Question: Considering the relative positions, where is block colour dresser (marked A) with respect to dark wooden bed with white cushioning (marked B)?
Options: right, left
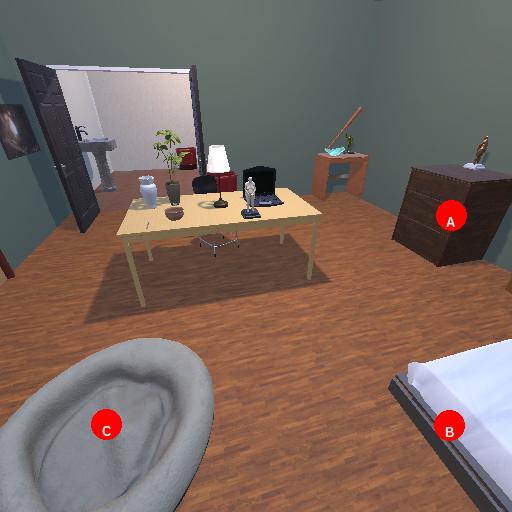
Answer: right